Question: I have to create the classic combo-box with arrows up and down to increment value inside box. I want to implement something like this:

What is the Java Swing equivalent of this component?
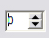
Answer: '''
import javax.swing.*;
import java.awt.*;
public class LimitValueSpinner{
public static void main(String[] args){
JFrame frame = new JFrame("Limiting value for a JSpinner");
SpinnerModel sm = new SpinnerNumberModel(0, 0, 100, 1); //default value,lower bound,upper bound,increment by
JSpinner spinner = new JSpinner(sm);
JPanel panel = new JPanel();
panel.add(spinner);
frame.add(panel, BorderLayout.NORTH);
frame.setSize(400, 400);
frame.setVisible(true);
frame.setDefaultCloseOperation(JFrame.EXIT_ON_CLOSE);
}
}
'''